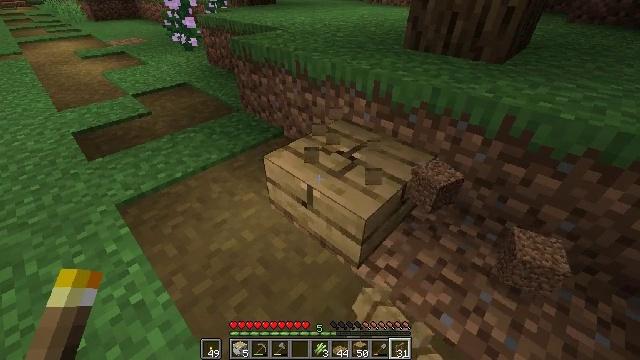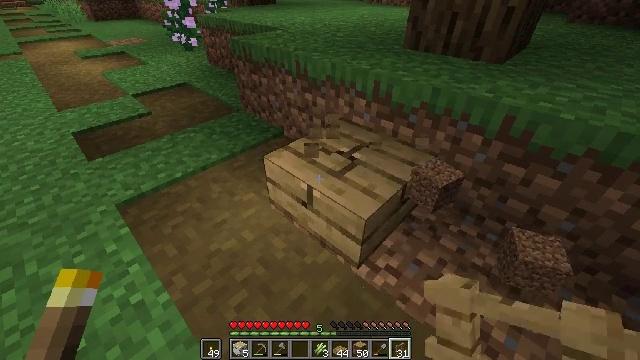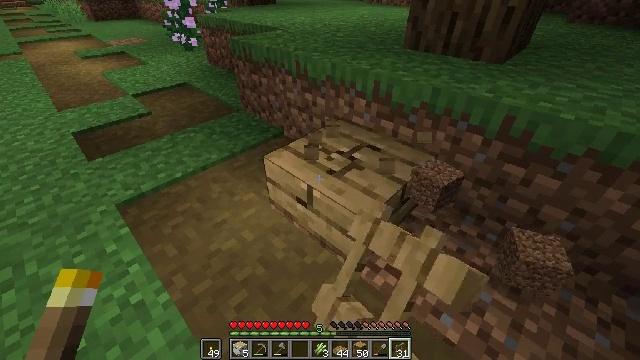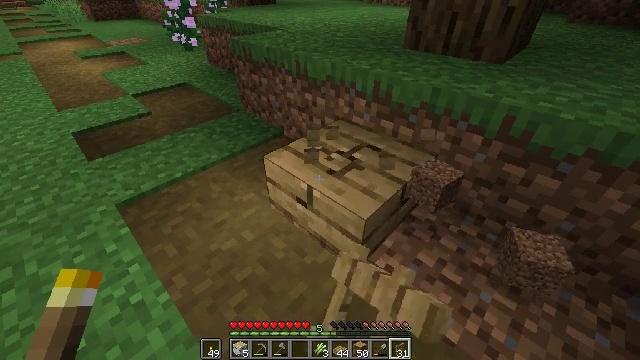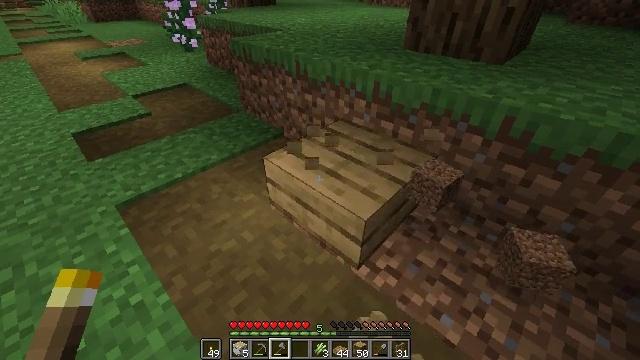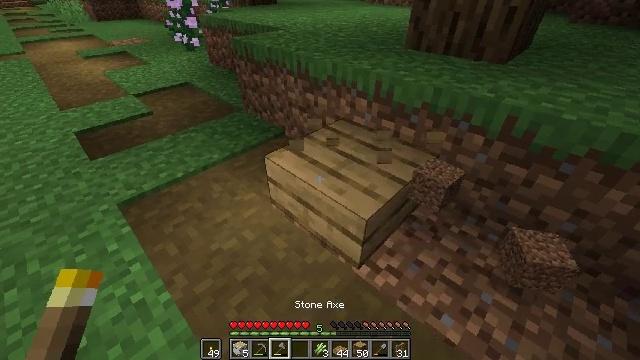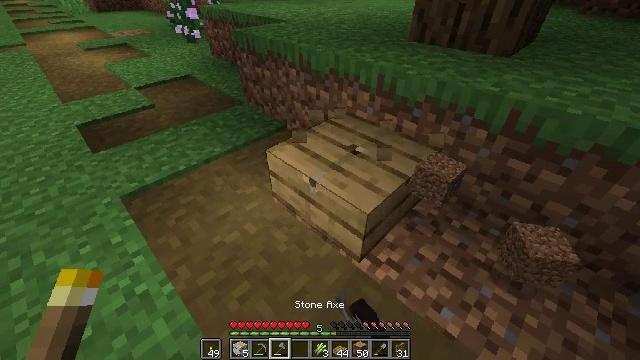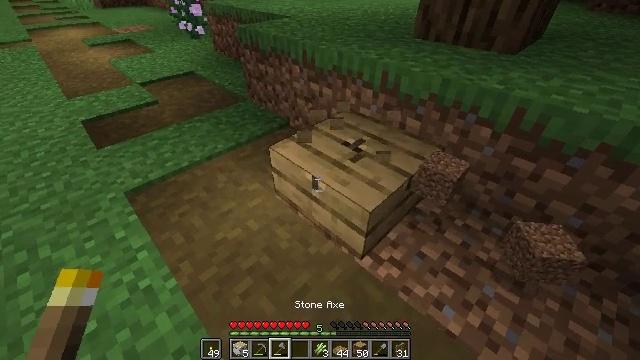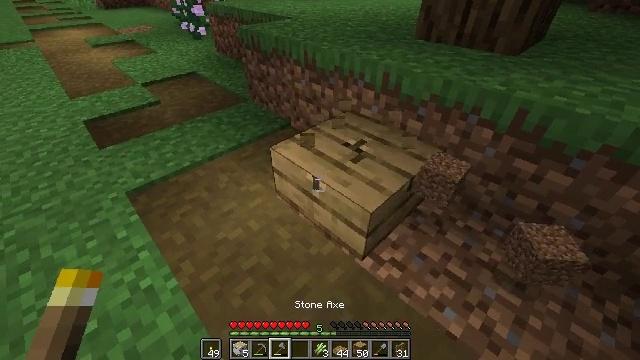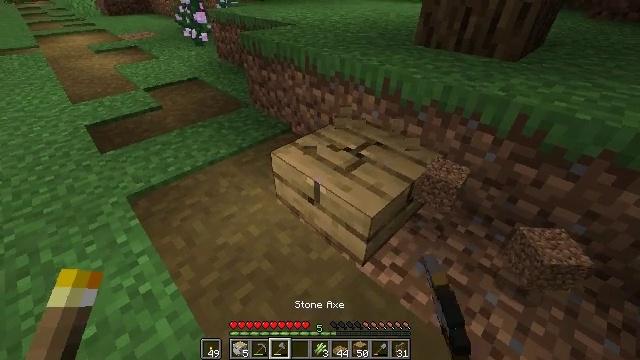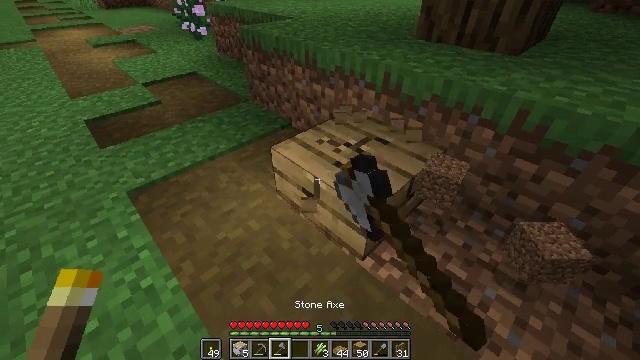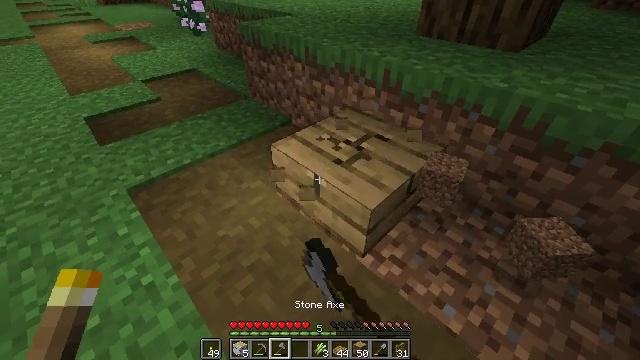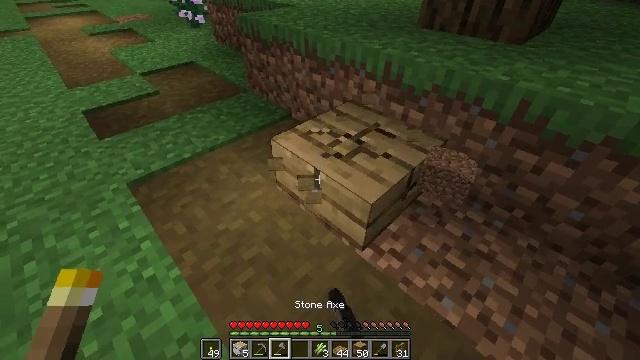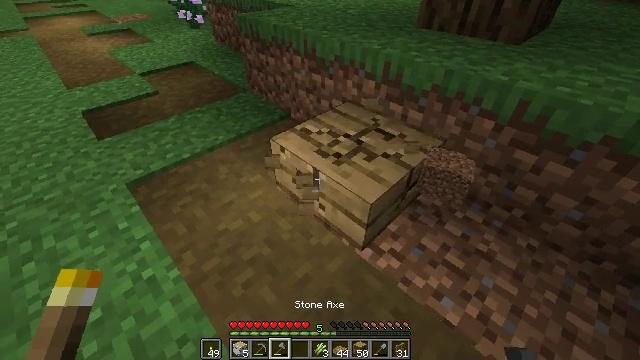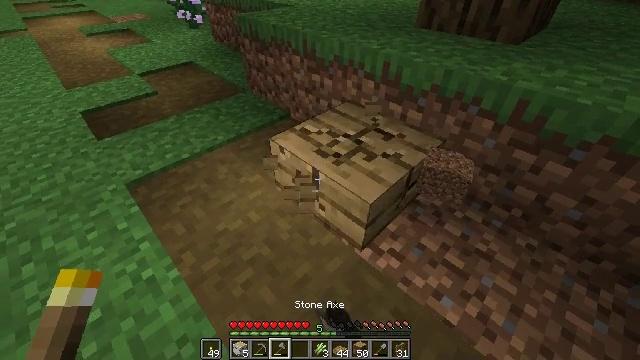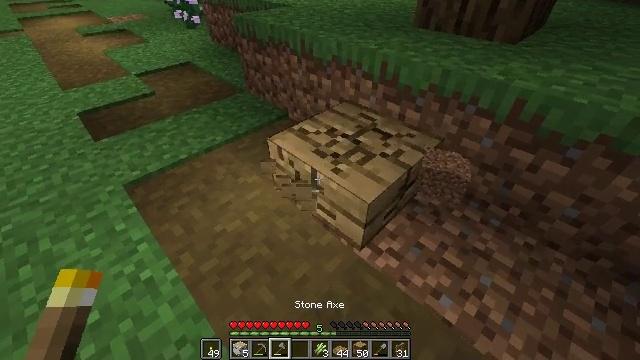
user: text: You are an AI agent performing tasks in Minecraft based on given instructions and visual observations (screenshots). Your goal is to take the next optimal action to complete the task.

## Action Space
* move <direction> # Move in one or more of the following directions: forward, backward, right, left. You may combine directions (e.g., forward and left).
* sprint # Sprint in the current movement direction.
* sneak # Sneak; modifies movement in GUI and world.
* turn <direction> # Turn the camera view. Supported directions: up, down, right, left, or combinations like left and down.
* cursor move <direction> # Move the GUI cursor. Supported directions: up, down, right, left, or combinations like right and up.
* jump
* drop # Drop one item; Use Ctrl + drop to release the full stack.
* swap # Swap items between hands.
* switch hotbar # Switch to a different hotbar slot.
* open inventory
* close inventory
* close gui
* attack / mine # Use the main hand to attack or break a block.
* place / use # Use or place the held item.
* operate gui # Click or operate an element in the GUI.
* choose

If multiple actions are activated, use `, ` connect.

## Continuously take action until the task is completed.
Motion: motion action
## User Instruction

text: Dig up the oak slab used in construction.
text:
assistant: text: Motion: attack / mine
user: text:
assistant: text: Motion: attack / mine
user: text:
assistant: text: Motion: attack / mine
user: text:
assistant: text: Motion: attack / mine, switch to hotbar 2, 3
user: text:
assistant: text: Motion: attack / mine
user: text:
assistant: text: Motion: turn down, attack / mine
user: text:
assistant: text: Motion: attack / mine
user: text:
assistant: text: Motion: attack / mine, switch to hotbar 3
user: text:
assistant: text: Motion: turn up, attack / mine, switch to hotbar 3
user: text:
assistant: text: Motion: turn down, attack / mine, switch to hotbar 3
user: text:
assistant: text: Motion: attack / mine
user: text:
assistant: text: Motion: turn down, attack / mine
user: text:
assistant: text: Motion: attack / mine
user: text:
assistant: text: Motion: attack / mine
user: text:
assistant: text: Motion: attack / mine
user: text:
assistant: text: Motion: attack / mine
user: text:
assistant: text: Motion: attack / mine
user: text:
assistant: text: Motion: attack / mine
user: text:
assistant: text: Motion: attack / mine
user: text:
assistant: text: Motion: attack / mine
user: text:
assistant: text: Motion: attack / mine
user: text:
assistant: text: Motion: attack / mine
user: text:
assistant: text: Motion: attack / mine
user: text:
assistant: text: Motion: attack / mine
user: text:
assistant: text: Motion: attack / mine